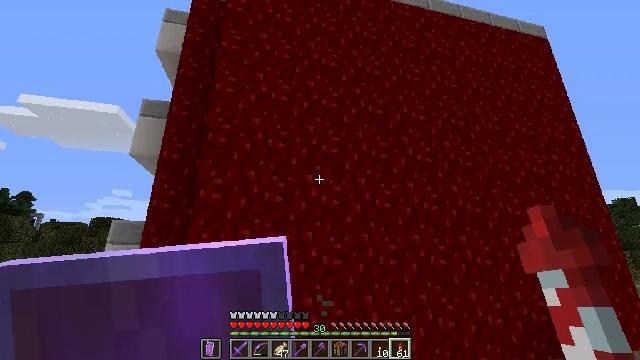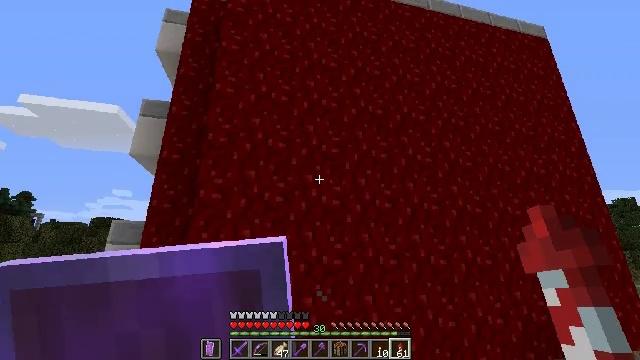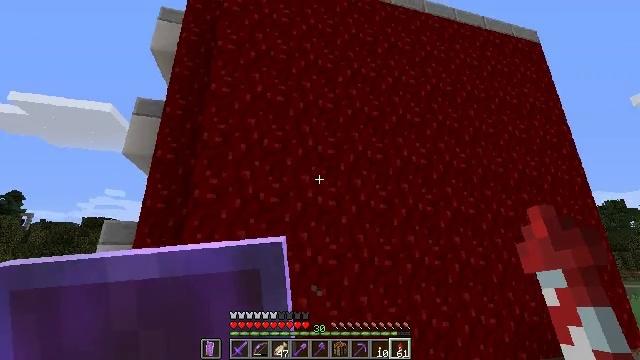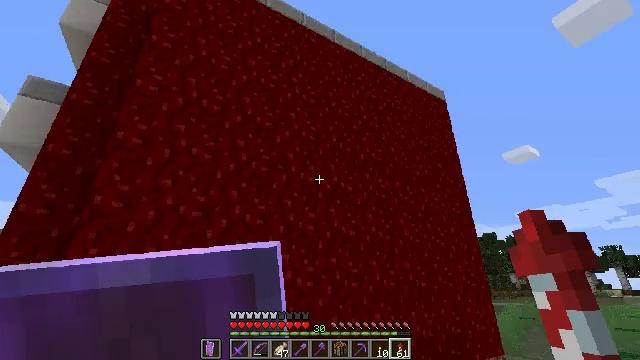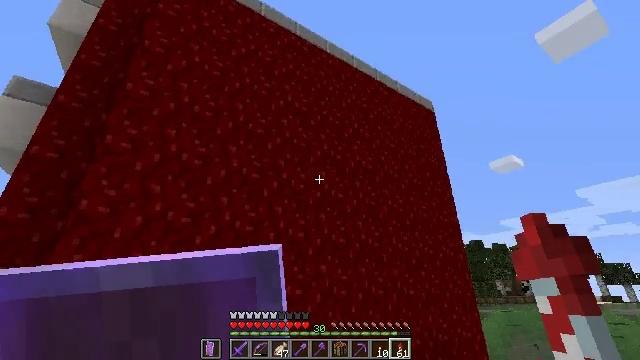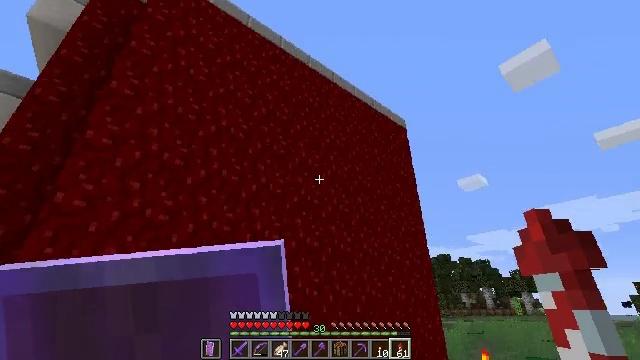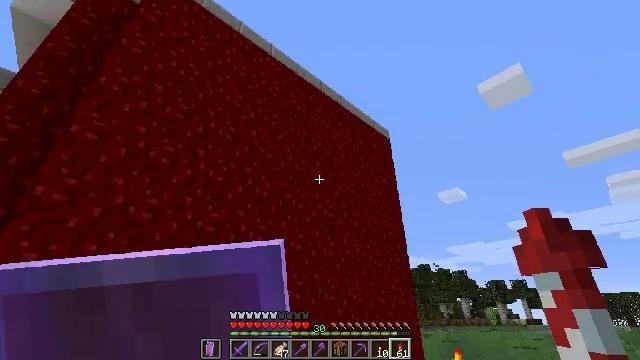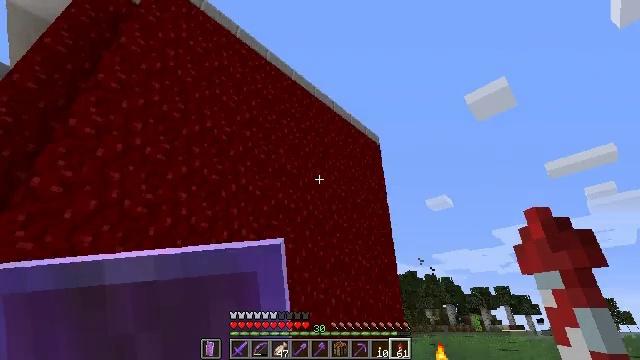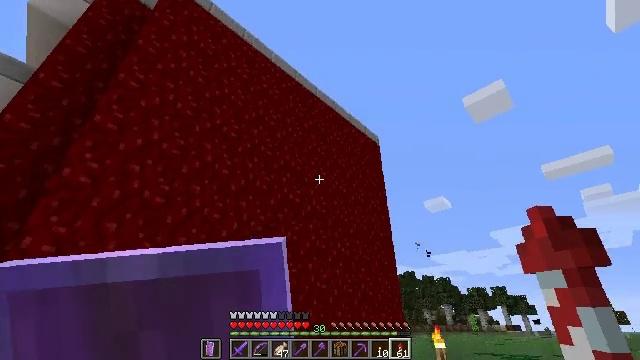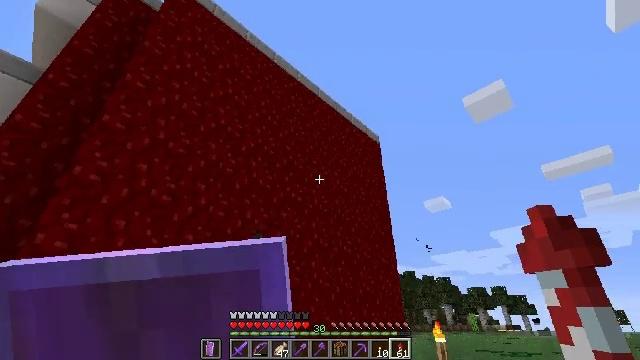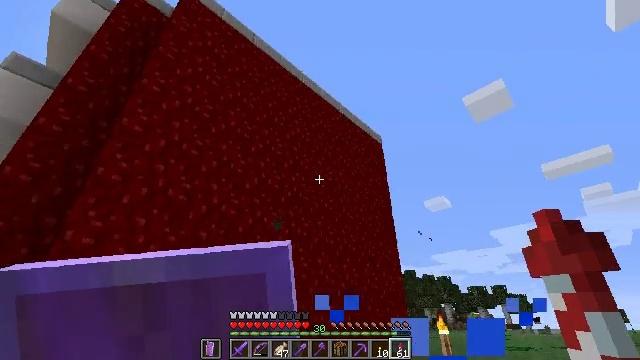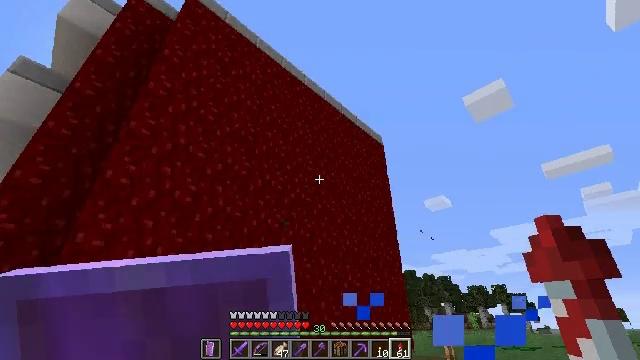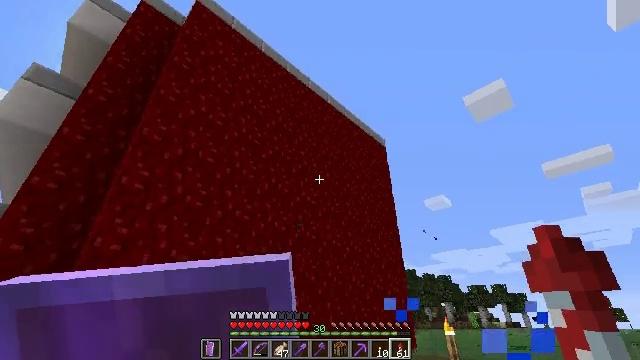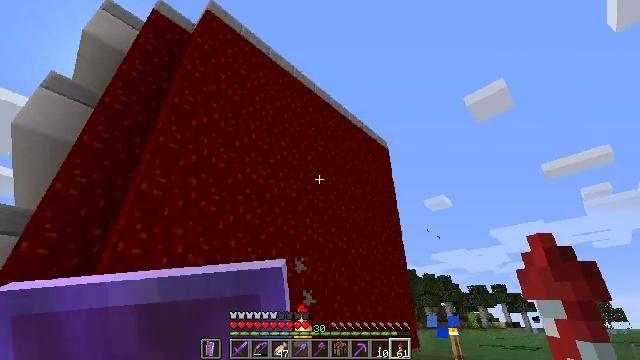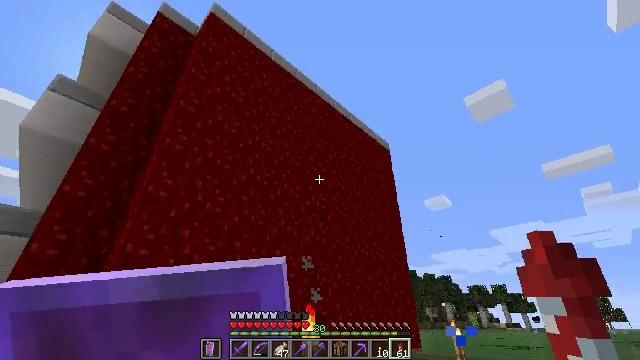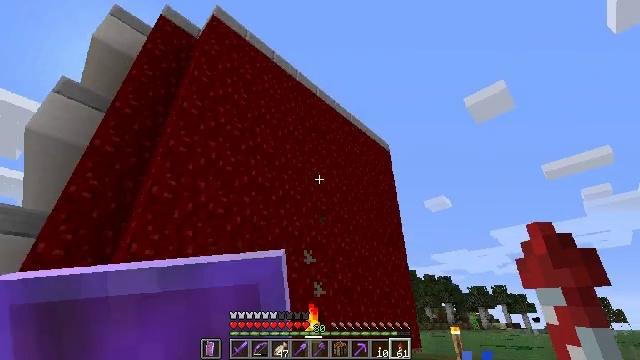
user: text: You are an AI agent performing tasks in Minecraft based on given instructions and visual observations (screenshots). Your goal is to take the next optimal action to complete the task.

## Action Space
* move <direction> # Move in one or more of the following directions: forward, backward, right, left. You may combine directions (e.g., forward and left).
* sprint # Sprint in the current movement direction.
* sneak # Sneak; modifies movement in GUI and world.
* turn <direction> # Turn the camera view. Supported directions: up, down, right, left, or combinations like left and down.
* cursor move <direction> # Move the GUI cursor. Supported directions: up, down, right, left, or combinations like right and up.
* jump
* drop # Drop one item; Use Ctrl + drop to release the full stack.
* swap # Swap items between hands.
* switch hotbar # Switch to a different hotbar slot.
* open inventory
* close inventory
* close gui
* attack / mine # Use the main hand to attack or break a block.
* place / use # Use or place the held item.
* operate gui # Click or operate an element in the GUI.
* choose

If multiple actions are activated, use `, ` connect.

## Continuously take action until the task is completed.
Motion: motion action
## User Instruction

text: Dismantle the sticky piston for reuse.
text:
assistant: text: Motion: no_op
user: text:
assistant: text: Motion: turn right
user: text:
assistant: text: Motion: move back, turn right and up
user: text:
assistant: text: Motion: move back, turn right and up
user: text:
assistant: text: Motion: move back and move left, turn right and up
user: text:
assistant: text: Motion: move back and move left, turn right and up
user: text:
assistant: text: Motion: move back and move left, turn right and up
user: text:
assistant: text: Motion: move back and move left
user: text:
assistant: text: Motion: move back and move left
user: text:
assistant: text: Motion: move back and move left
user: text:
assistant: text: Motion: move back and move left
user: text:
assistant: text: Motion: move back and move left
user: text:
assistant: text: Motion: move back and move left
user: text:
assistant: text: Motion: move back and move left
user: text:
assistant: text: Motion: move back
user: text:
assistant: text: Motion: move back
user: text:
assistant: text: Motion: move back
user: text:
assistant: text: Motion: move back, turn left and down
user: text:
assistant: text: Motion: move back, turn down
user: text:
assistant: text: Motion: move back, turn left and down
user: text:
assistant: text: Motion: turn left and down
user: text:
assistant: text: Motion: no_op
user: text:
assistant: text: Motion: no_op
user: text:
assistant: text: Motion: move forward
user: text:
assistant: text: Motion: move forward
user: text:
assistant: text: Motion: move forward
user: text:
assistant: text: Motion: move forward
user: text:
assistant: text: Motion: move forward, jump
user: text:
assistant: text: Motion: move forward, jump
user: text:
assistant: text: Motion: move forward, jump